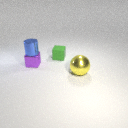
small green rubber cube behind small purple metal cube